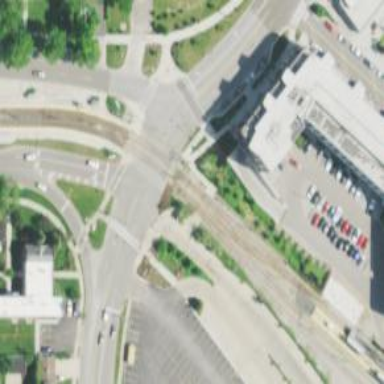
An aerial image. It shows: Railway crossing.